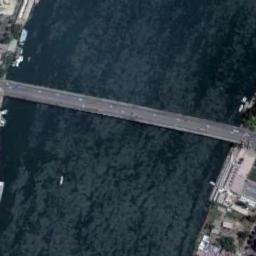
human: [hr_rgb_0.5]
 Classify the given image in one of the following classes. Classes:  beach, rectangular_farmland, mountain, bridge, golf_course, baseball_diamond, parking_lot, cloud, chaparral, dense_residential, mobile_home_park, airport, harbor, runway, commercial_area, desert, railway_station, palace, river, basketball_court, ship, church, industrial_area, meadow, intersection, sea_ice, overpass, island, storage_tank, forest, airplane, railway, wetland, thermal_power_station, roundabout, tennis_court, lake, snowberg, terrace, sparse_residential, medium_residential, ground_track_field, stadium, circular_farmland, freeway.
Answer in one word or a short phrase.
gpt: bridge